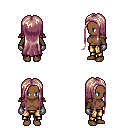
a pixel art fantasy rpg character, female body template, human, dark skin, leather shoulder armor, gold greaves, white blonde extra-long hairstyle, metal gloves, four views (front, back, left, right), 2x2 character sprite sheet, small pixel art, hard edges, no anti-aliasing